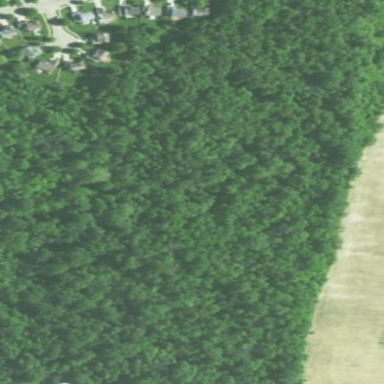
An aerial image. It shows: Serene woodland landscape.